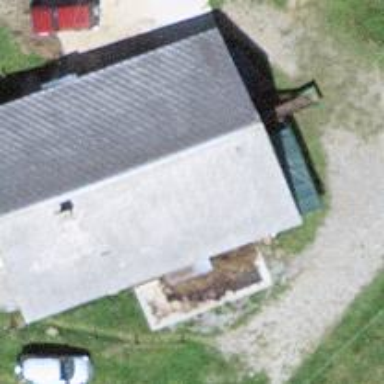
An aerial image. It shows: Farm.